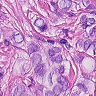
Metastatic tissue present: yes